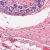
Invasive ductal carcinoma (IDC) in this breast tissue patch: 0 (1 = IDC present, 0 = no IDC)